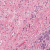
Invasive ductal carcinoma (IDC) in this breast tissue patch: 1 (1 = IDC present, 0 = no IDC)